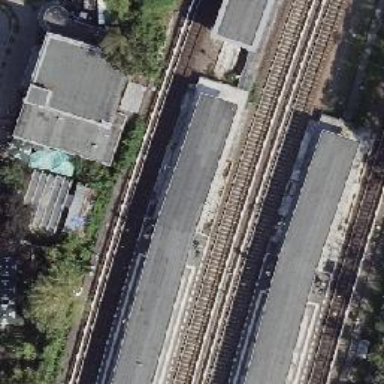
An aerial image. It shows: Railway signal.